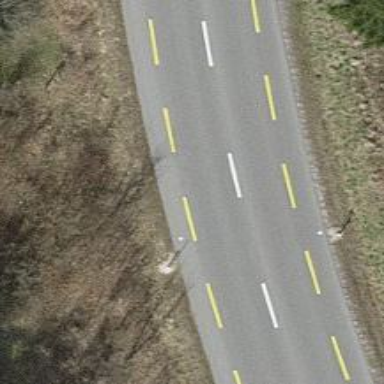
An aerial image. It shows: Tertiary road with asphalt surface including cycle lane.